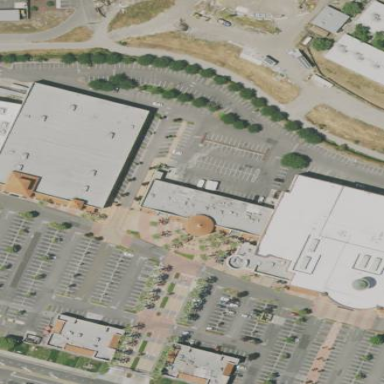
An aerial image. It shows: Retail building.